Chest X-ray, PA view. Patient: 77 years old, sex M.
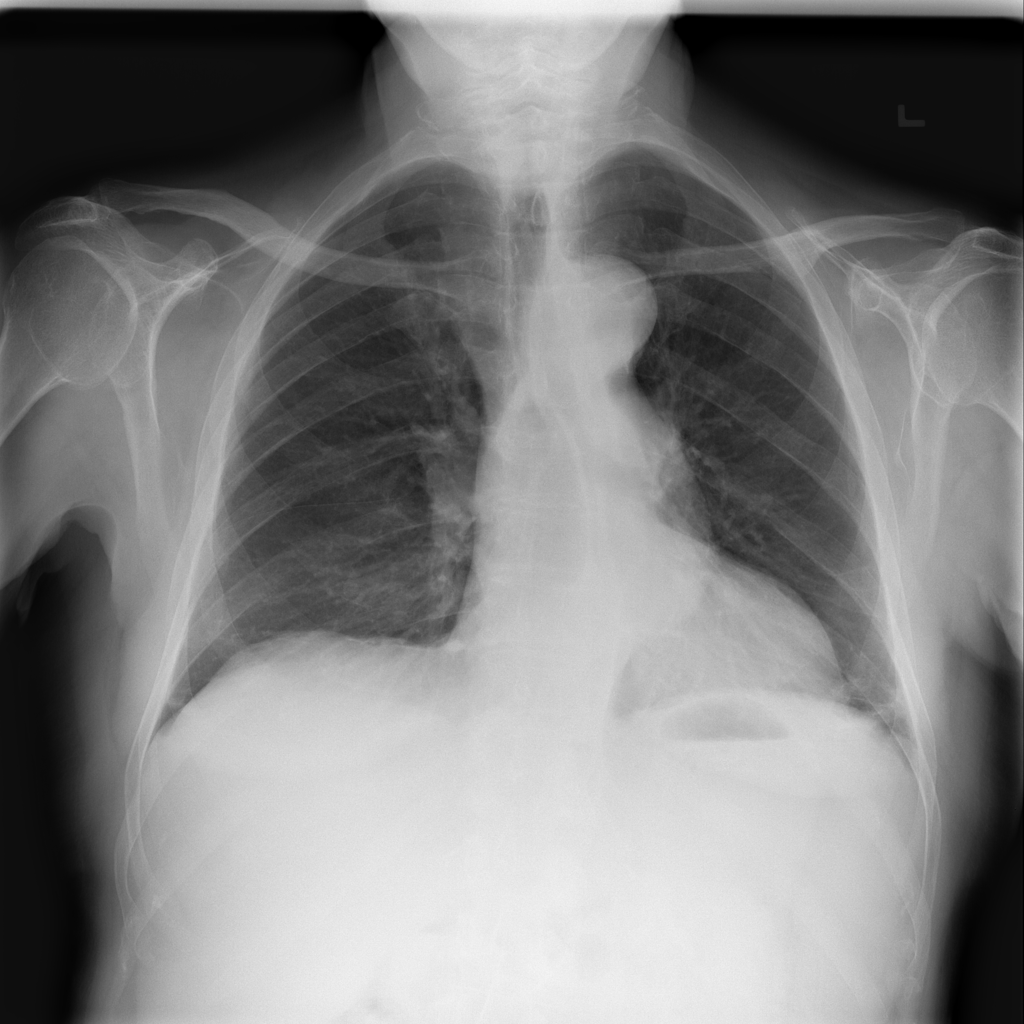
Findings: Atelectasis